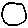
Label: circle